Interaction volume radius: 5 \u00c5
Interaction volume height: 15 \u00c5
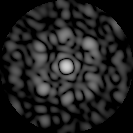
Disorder parameter: 0.643